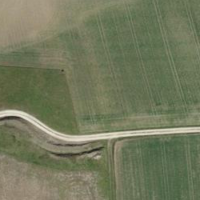
EUNIS habitat code: 52
Species observed at this site:
Nemobius sylvestris
Pseudochorthippus parallelus
Chorthippus biguttulus